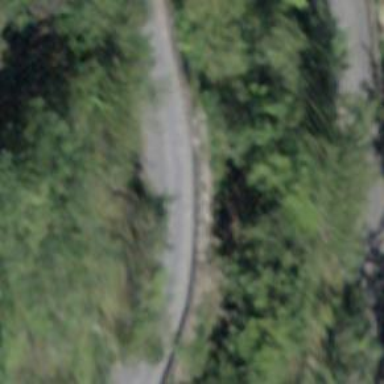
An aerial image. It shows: Retaining wall.